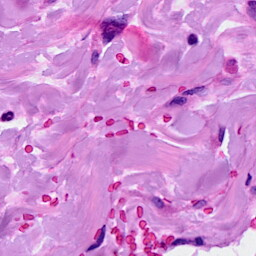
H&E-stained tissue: Breast